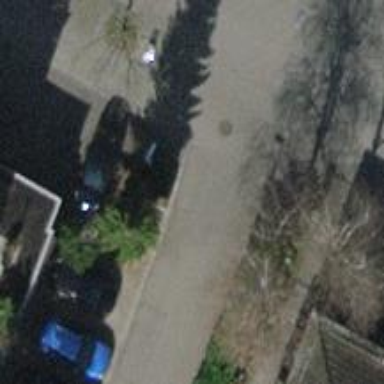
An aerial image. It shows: Asphalt road designated as living street.